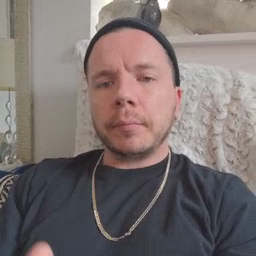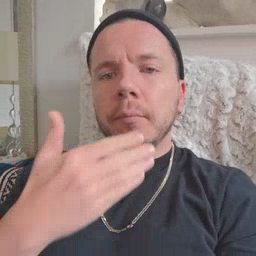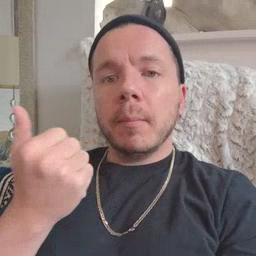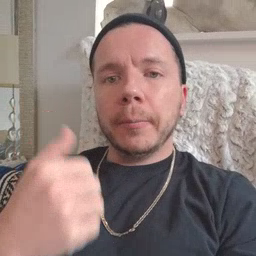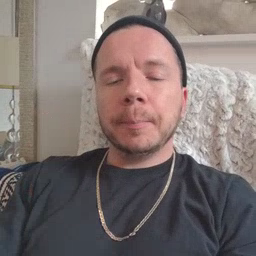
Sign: better